Question: so I have a dynamic textbox, with the var as text_Box. For some reason the Dynamic text box has a white background, that I can't remove. Is there a way I can change the color, or make it transparent, so that way the text is only showing? Remeber this is in AS3. Thanks in advanced. <URL>

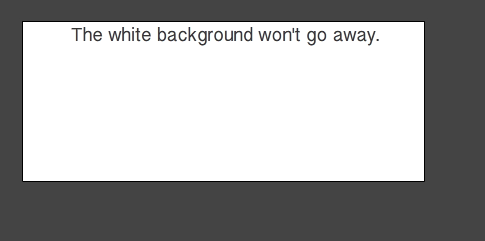
Answer: assuming text_Box is a TextField object - try adding the following to your code:
'''
text_Box.background = false;
'''